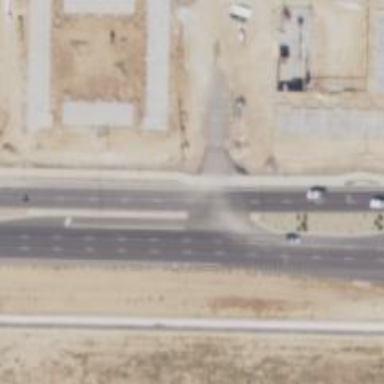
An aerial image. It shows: Secondary link road with asphalt surface.